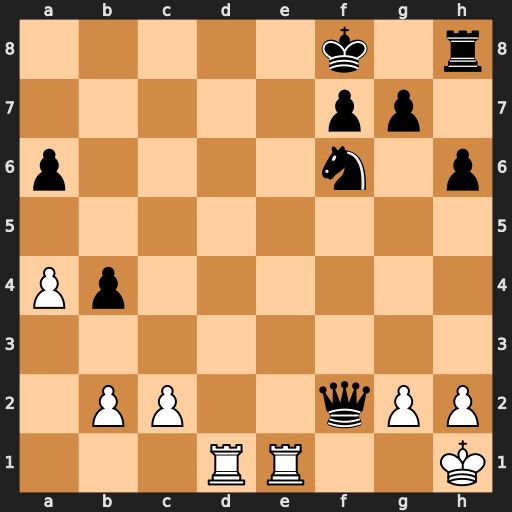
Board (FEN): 5k1r/5pp1/p4n1p/8/Pp6/8/1PP2qPP/3RR2K
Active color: w
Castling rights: -
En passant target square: -
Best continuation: Rd8+ Ne8 Rexe8#